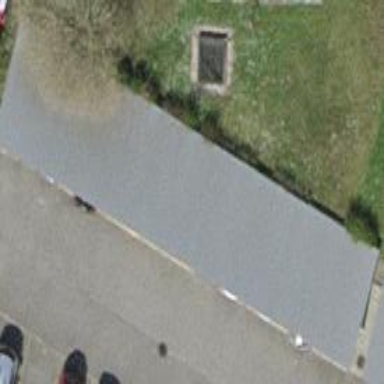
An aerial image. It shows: View of roof of building.